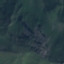
Land use / land cover class: HerbaceousVegetation